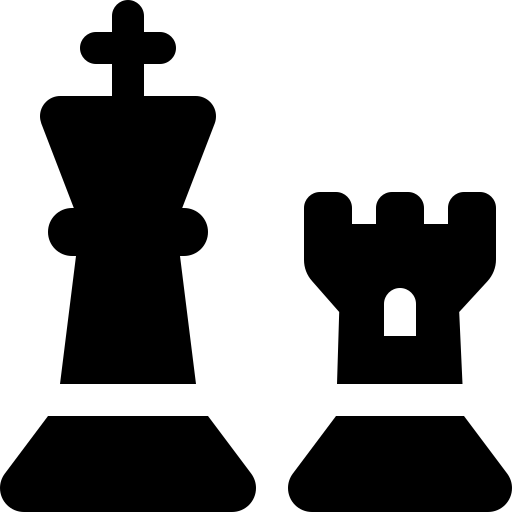
Tags: icon, FontAwesome, fa-icon, solid, chess